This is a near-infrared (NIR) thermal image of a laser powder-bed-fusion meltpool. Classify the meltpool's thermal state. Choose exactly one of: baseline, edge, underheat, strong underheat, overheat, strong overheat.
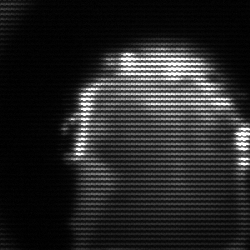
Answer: baseline